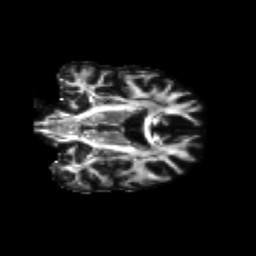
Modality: FA
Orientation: coronal
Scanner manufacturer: siemens
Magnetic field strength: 3 T
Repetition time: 8.8 s
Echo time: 0.085 s